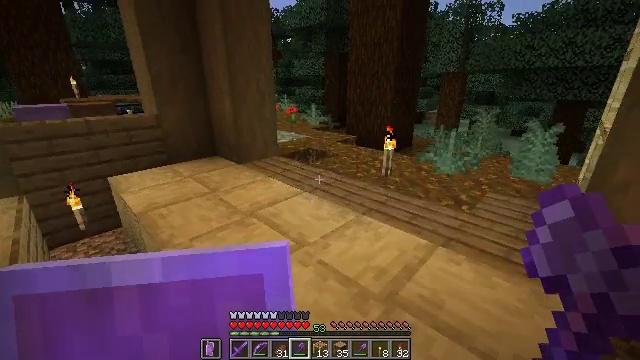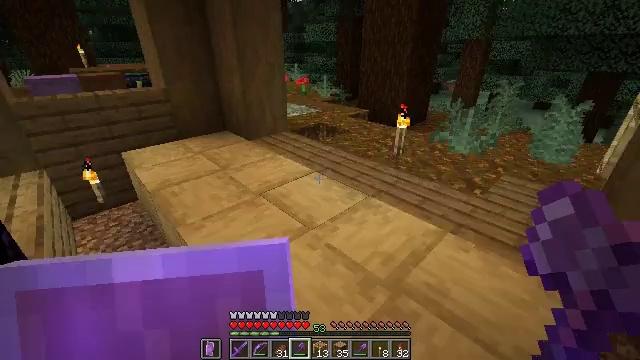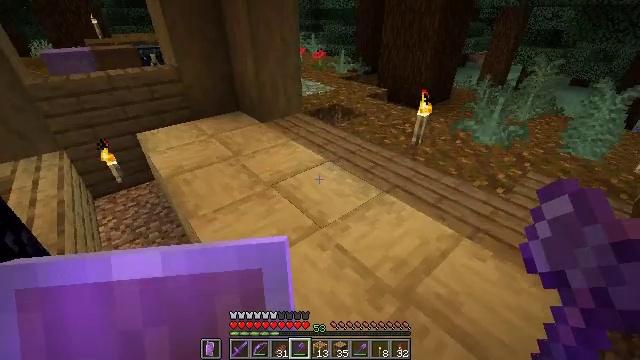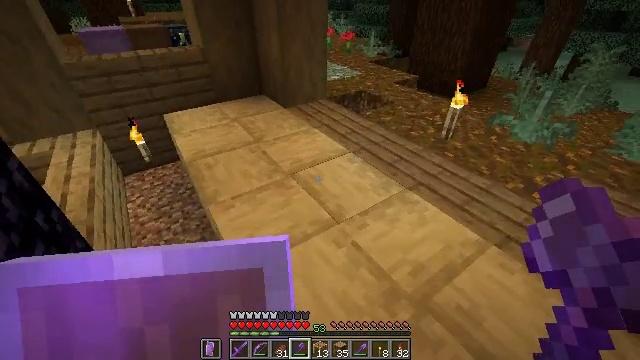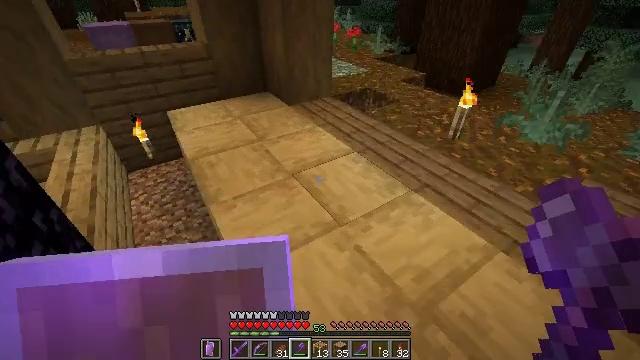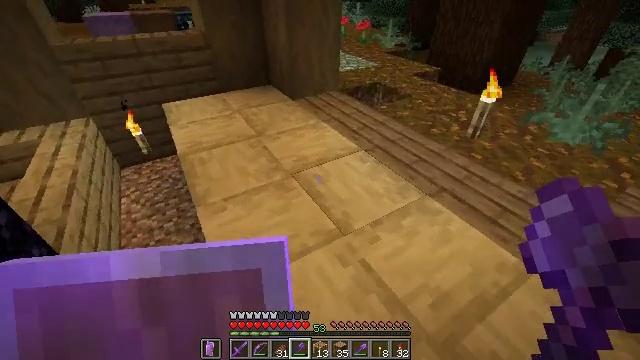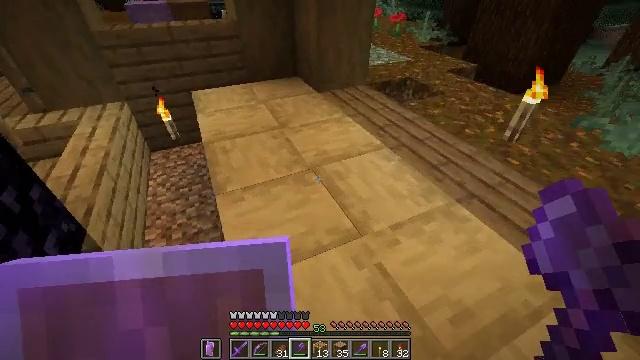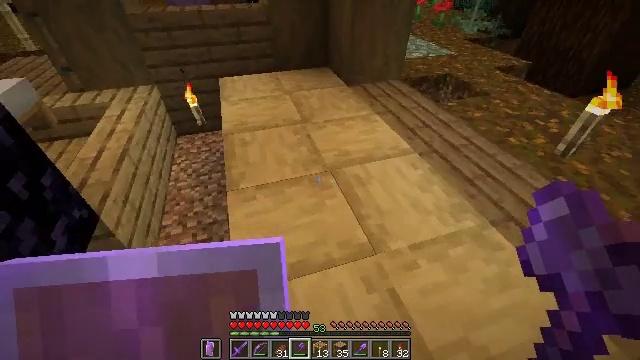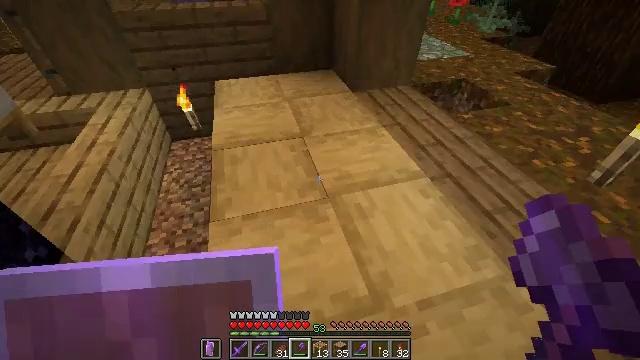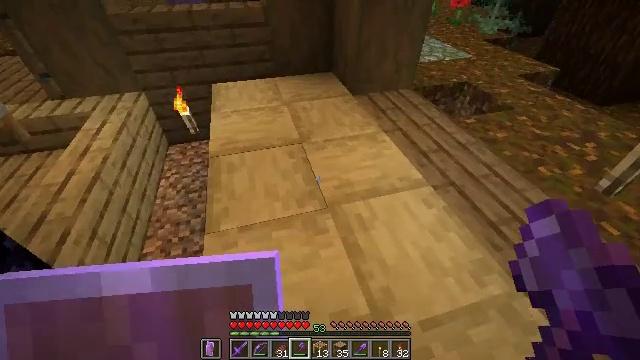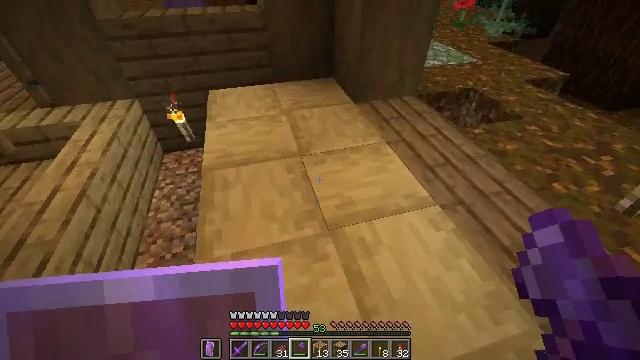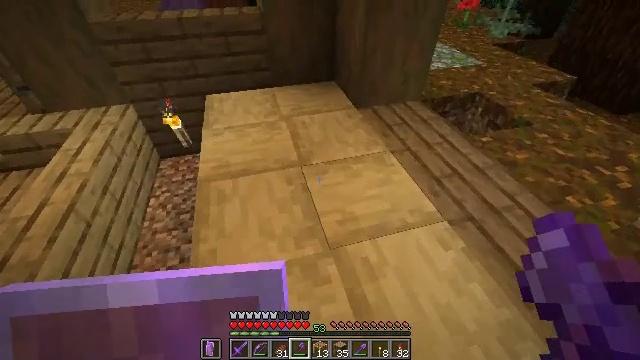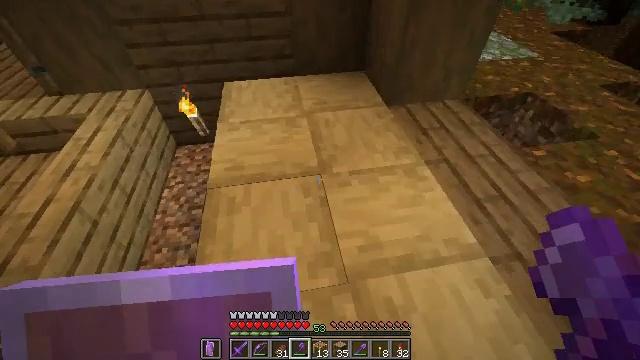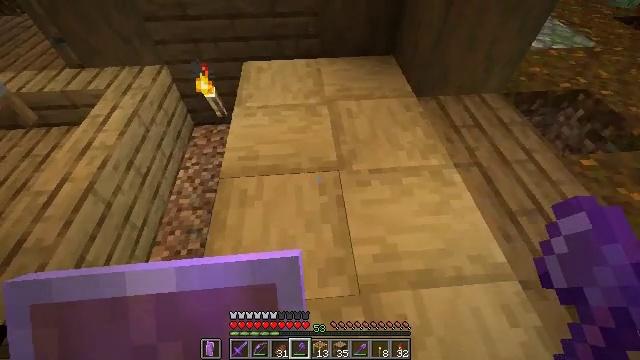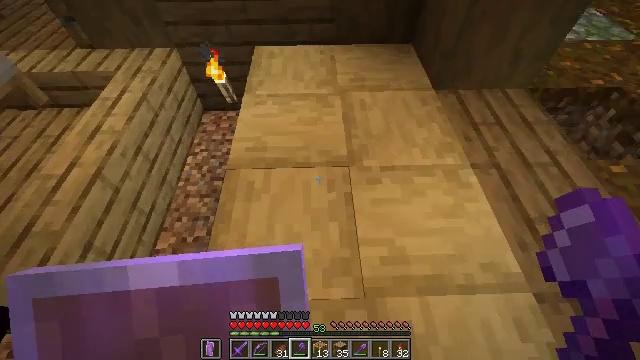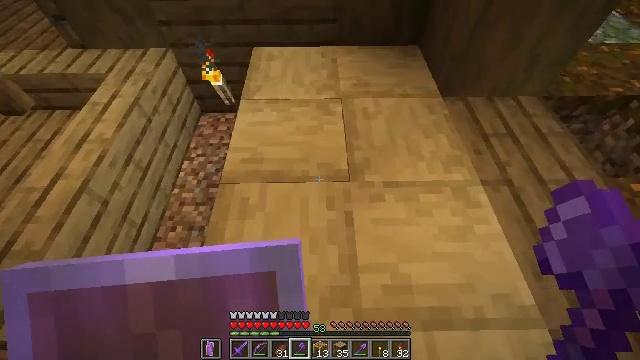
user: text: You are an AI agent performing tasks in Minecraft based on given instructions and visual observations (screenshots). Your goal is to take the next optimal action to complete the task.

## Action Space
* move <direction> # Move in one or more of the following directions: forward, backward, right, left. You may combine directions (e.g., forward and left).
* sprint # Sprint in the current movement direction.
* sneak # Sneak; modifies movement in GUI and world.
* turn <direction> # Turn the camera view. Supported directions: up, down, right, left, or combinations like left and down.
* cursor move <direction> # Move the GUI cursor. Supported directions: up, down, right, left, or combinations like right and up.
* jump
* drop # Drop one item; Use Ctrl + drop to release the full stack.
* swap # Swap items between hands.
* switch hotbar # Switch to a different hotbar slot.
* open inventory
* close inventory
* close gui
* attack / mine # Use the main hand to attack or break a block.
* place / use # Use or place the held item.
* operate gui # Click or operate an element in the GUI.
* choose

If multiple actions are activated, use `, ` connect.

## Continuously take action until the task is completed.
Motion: motion action
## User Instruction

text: Take down the wall torch for reuse.
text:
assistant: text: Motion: move forward, turn left and down, jump
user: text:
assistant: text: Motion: move forward, turn left and down
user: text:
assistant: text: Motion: move forward, turn left and down
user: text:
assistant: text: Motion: move forward, turn left
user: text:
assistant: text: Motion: move forward, turn left
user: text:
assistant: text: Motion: move forward, turn left and down
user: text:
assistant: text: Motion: move forward, turn left and down
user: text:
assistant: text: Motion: move forward, turn left and down
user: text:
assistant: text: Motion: move forward
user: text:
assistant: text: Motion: move forward
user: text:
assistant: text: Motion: move forward
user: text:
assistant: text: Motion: move forward, turn left and down
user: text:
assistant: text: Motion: move forward, turn left and down
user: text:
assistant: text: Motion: move forward, turn left and down
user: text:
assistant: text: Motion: turn down
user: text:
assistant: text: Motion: turn left and down
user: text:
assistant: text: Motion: turn down
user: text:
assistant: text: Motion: turn left and down
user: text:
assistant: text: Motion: turn left and down
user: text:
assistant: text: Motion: no_op
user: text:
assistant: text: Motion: no_op
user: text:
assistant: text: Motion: no_op
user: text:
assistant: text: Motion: no_op
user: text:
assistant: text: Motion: no_op
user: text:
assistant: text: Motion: no_op
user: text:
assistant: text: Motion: no_op
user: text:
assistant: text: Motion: no_op
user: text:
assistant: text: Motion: no_op
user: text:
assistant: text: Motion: no_op
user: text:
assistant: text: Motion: no_op